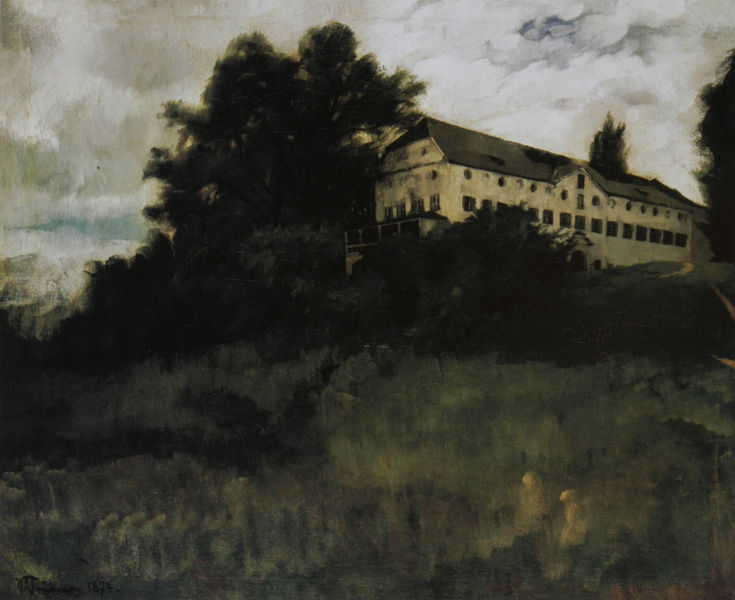
Titel: Klostergebäude auf der Herreninsel
Künstler: Heinrich Wilhelm Trübner
Standort: Berlin
Institution: Staatliche Museen zu Berlin, Preußischer Kulturbesitz
Schlagwörter: baum, berg, blau, blätter, dunkel, gemälde, gewitter, himmel, laub, schatten, weiß, wolken, aquarell, bäume, gelb, grün, impressionismus, landschaft, ocker, braun, fenster, grau, hell, hintergrund, licht, schwarz, terasse, tür, ölbild, anlage, blick, dach, gebäude, gras, haus, rasen, schloss, weg, wiese, wolke, beige, wand, wirtschaft, architektur, signatur, feld, felder, gräser, hügel, kalt, natur, strauch, weide, wind, busch, büsche, gebüsch, pfad, sonne, sträucher, wiesen, land, pflanzen, england, front, wald, anhöhe, dachziegel, rund, garten, bewölkt, aussicht, balkon, terrasse, sommer, düster, ansicht, fassade, schule, abhang, berge, hang, giebel, mauer, dunkelgrün, tag, bauernhof, hof, romantik, sturm, unwetter, wetter, hotel, tor, anbau, regen, versteckt, wände, erker, veranda, unterschrift, scheune, weiden, bayern, kloster, palast, restaurant, wei0, tanne, portal, kontraste, villa, anwesen, domäne, gut, gutshaus, gutshof, hanglage, has, herrensitz, himmel wald, hügelig, kaltgrau, lad, ländlich, mauern, regenwolken, residenz, schiefer, ungemütlich, walm, walmdach, landhaus, bauernhaus, chiemsee, herrenhaus, himel, balu, breit, buche, fesnter, gibel, profanbau, naturstudie, gemäde, herrenchiemsee, farm, regenwetter, altes, jugendherberge, herberge, altes schloss, 19. jahrhundert, auf dem berg, viel wald, 1874